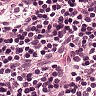
Metastatic tissue present: no